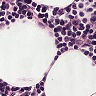
Metastatic tissue present: no